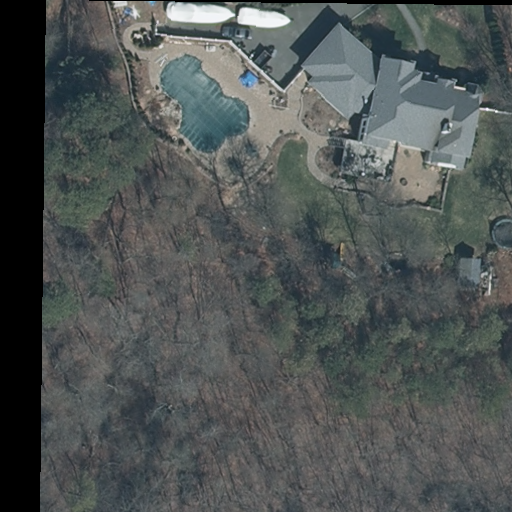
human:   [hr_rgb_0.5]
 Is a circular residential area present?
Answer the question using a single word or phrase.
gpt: no

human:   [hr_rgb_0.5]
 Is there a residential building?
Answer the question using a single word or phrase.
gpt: yes

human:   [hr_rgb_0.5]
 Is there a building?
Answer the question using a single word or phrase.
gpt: yes

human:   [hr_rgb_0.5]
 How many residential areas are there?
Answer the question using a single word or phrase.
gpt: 1

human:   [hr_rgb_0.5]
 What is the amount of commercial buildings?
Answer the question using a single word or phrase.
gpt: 0

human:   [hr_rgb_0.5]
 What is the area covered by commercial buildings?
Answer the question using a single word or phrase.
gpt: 0m2

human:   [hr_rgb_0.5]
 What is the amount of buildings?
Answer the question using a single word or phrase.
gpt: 1

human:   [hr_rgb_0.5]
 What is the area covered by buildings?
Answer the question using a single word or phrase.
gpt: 706m2

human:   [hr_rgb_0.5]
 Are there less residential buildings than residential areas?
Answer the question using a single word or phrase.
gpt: no

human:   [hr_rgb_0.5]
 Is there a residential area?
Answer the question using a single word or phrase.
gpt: yes

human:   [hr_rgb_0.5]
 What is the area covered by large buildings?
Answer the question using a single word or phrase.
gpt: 706m2

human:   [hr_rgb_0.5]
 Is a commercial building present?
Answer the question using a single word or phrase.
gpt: no

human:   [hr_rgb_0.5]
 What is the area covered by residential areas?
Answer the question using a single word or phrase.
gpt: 334m2

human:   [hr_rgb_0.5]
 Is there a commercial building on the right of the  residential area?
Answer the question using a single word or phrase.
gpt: no

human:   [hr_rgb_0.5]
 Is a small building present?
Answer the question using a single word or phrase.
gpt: no

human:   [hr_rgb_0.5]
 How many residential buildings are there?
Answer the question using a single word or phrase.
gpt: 1

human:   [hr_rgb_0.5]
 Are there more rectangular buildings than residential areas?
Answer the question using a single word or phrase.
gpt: no

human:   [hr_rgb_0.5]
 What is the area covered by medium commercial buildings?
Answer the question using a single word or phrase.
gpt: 0m2

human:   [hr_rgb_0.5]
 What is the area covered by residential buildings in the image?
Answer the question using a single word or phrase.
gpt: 706m2

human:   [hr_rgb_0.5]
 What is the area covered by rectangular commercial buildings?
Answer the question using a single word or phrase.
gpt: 0m2

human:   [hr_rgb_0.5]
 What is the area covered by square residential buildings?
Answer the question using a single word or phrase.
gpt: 0m2

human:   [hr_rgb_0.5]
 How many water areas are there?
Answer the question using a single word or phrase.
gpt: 0

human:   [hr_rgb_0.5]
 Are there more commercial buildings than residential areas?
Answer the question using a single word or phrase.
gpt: no

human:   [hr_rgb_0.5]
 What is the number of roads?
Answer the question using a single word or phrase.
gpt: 0

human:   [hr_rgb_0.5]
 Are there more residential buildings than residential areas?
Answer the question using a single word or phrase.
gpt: no

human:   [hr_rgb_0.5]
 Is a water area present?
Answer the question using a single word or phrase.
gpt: no

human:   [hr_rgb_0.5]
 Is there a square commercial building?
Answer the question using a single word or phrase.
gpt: no

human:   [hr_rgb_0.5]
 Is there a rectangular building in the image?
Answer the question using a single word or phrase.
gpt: no

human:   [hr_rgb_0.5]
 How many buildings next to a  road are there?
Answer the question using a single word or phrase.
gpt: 0

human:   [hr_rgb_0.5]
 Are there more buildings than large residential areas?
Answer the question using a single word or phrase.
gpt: yes

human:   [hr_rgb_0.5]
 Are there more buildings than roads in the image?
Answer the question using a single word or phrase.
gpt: yes

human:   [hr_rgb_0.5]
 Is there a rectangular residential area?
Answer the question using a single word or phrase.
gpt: yes

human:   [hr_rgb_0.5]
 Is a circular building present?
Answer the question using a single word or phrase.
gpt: no

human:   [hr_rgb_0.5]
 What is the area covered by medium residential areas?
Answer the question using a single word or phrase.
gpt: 334m2

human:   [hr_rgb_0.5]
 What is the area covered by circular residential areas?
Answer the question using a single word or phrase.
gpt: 0m2

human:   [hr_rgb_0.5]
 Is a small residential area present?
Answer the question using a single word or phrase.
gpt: no

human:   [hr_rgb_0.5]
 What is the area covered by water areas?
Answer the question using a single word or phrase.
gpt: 0m2

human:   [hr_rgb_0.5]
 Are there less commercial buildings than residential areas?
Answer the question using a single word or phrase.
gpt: yes

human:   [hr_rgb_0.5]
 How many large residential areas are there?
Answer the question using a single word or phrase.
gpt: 0

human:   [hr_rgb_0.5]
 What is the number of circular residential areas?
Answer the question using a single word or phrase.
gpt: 0

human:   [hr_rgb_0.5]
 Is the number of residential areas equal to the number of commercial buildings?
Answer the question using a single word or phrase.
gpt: no

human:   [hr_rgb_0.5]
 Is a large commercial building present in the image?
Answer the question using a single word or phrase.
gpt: no

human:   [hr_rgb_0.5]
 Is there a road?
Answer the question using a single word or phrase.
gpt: no

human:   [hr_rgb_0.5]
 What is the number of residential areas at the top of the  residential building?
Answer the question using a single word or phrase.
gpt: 1

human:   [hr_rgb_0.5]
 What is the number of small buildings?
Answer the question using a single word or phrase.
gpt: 0

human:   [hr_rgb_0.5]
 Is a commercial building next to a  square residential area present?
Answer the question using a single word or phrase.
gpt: no

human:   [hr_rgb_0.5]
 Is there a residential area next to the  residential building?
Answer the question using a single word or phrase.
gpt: yes

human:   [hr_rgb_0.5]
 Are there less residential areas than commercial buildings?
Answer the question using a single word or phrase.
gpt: no

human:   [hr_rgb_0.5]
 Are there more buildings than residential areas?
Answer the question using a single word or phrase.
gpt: no

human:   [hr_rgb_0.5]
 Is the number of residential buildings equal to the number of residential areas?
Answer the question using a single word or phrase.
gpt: yes

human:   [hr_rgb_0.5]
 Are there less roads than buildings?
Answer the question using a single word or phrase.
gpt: yes

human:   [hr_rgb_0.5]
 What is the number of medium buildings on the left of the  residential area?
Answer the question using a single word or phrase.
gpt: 0

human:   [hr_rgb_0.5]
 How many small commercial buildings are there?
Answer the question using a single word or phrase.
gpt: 0

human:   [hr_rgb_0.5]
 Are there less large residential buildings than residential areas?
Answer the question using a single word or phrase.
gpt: no

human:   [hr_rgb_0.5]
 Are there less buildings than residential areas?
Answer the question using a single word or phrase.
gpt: no

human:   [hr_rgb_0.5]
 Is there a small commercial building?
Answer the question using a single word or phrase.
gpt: no

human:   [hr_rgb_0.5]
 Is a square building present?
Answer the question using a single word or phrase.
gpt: no

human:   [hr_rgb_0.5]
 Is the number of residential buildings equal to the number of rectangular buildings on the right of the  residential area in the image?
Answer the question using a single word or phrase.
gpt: no

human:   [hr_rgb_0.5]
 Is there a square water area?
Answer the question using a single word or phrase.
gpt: no

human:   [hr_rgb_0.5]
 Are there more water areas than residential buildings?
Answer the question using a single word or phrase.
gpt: no

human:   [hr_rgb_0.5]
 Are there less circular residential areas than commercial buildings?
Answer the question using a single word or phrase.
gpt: no

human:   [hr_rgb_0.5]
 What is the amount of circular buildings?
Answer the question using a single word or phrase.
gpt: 0

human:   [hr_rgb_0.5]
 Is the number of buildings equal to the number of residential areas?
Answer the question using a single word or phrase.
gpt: yes

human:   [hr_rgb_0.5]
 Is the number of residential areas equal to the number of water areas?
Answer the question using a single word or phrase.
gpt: no